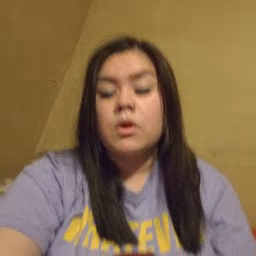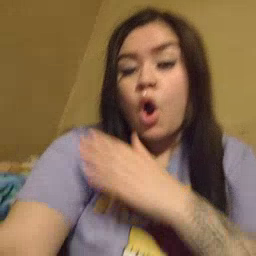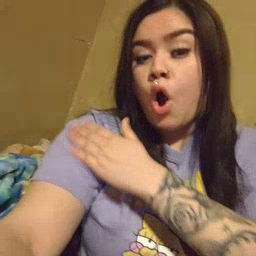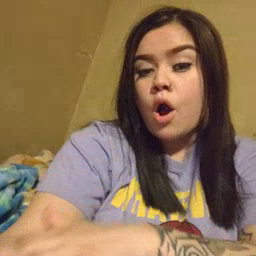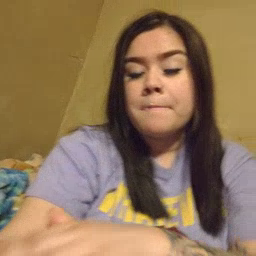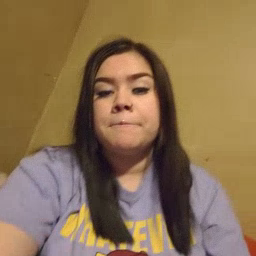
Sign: arm